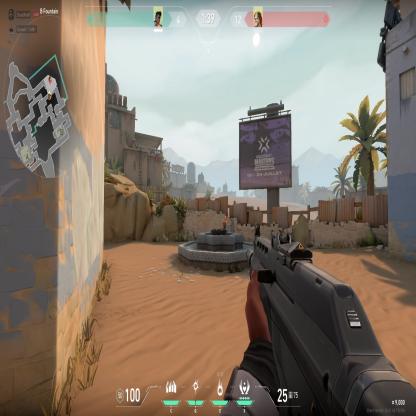
Label: enemy